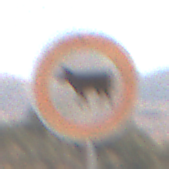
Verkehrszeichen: VerbotViehtrieb
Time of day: Midday
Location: Outdoor (Nature)
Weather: PartlyCloudy
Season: NotSpecified
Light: Natural